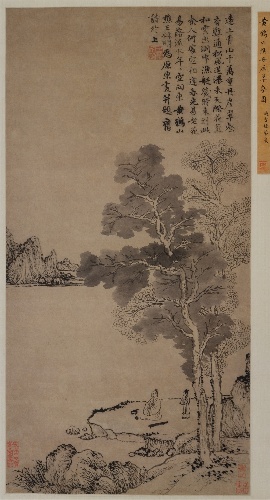
Title: 元　王蒙　丹崖翠壑圖　軸|Red Cliffs and Green Valleys
Artist: Wang Meng
Artist bio: Chinese, ca. 1308–1385
Date: ca. 1367
Object type: Hanging scroll
Classification: Paintings
Medium: Hanging scroll; ink on paper
Culture: China
Period: Yuan dynasty (1271–1368)
Dimensions: Image: 26 3/4 x 13 1/2 in. (67.9 x 34.3 cm)
Overall with mounting: 91 1/4 x 21 3/8 in. (231.8 x 54.3 cm)
Overall with knobs: 91 1/4 x 25 1/8 in. (231.8 x 63.8 cm)
Department: Asian Art
Credit line: Ex coll.: C. C. Wang Family, Purchase, Gift of Darius Ogden Mills and Gift of Mrs. Robert Young, by exchange, 1973
Accession year: 1973
Repository: Metropolitan Museum of Art, New York, NY
Tags: Men|Trees|Landscapes